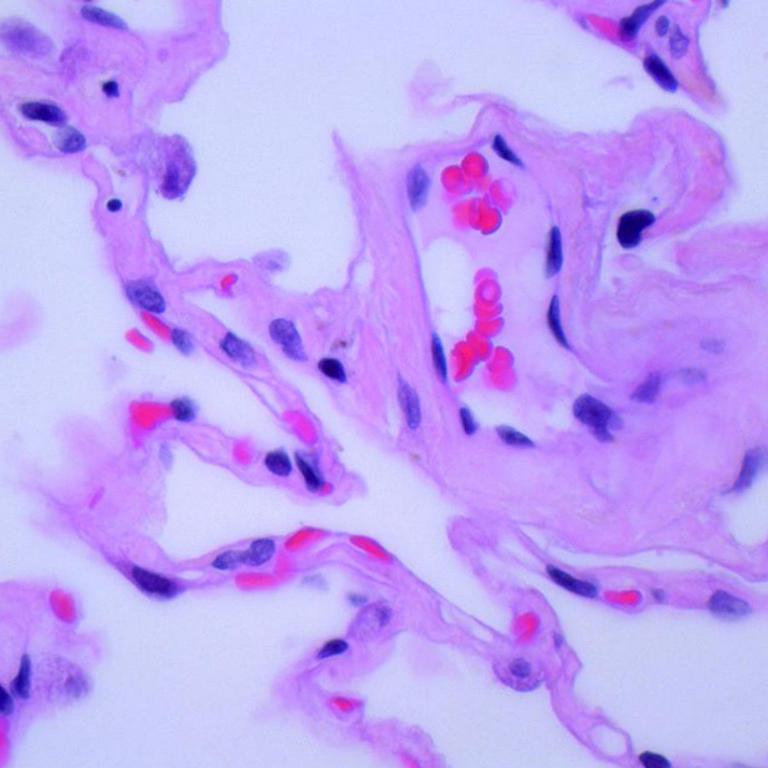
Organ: lung
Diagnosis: benign